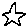
Label: star